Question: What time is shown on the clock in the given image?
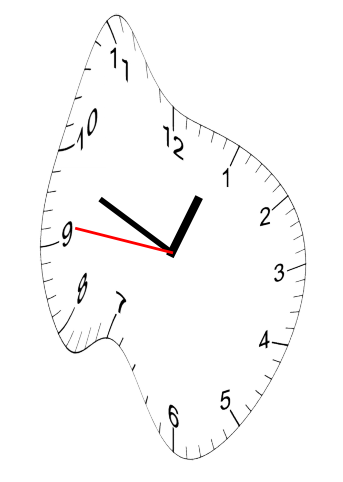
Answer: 12:48:46